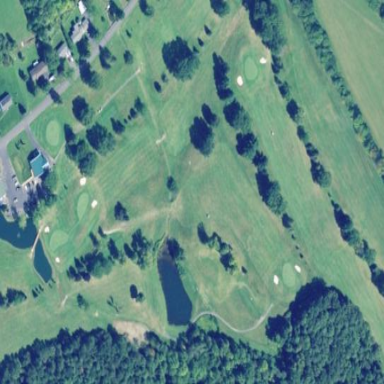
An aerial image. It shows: Golf course.